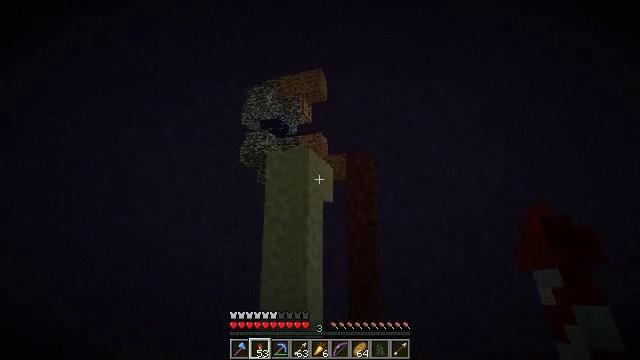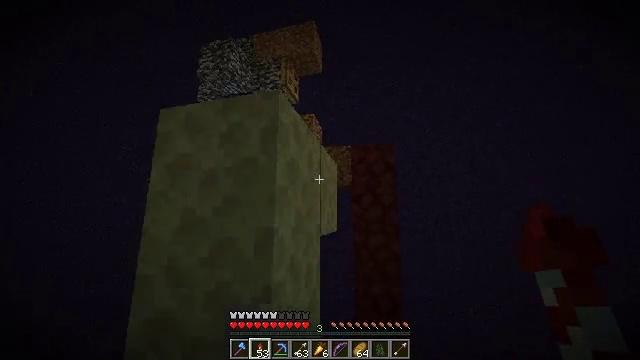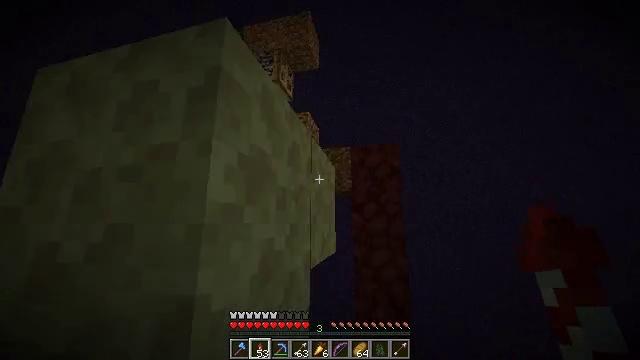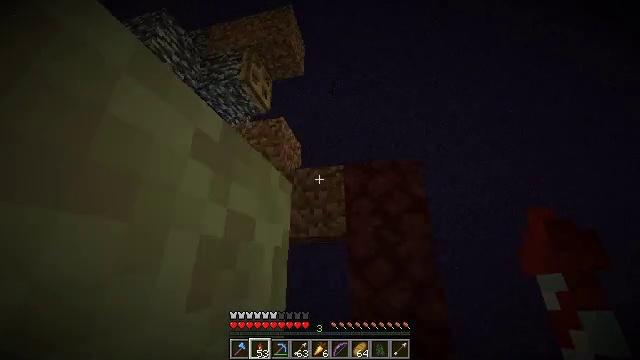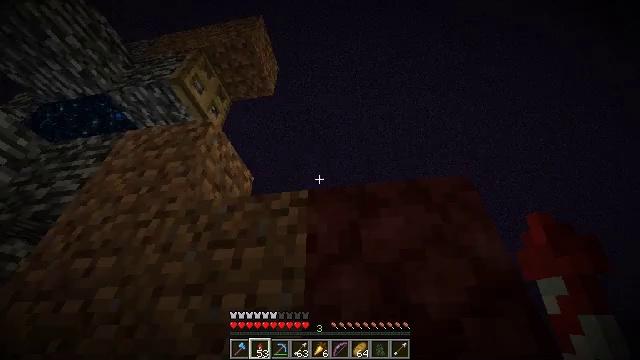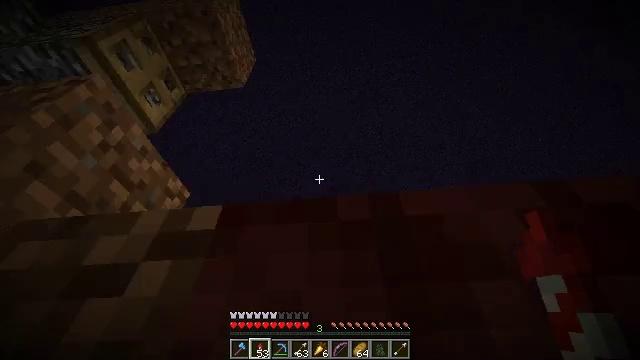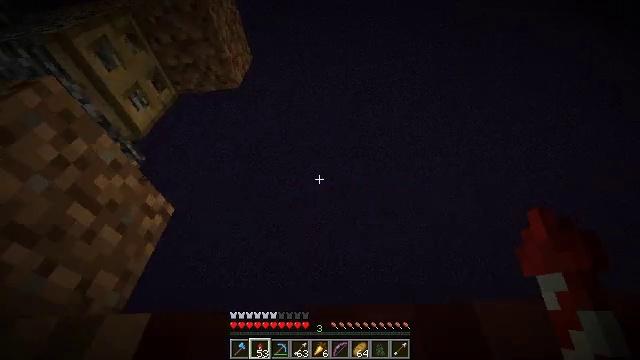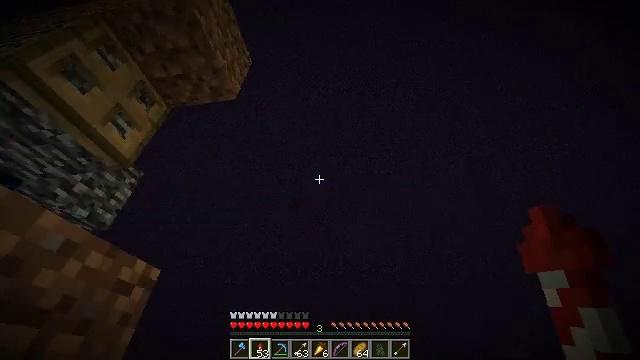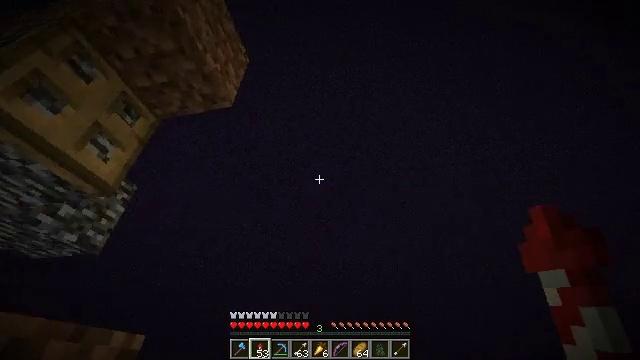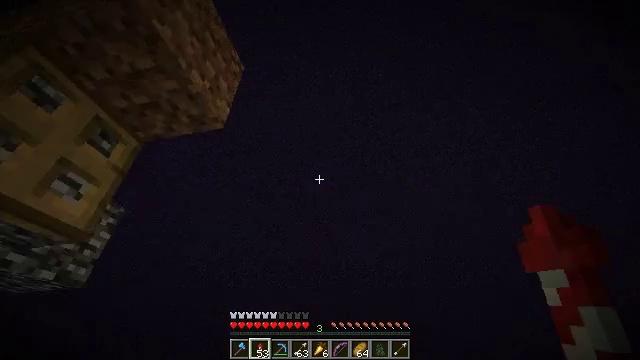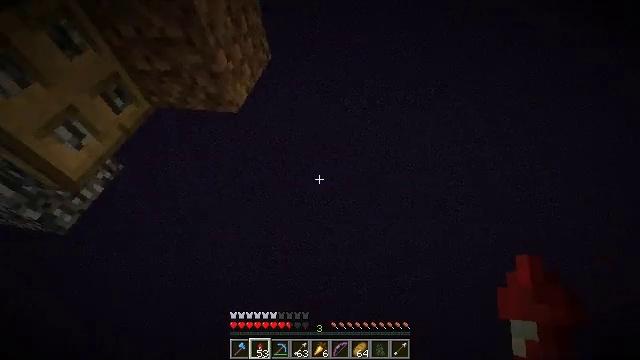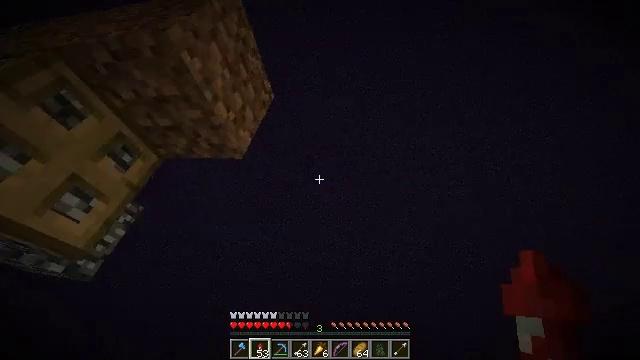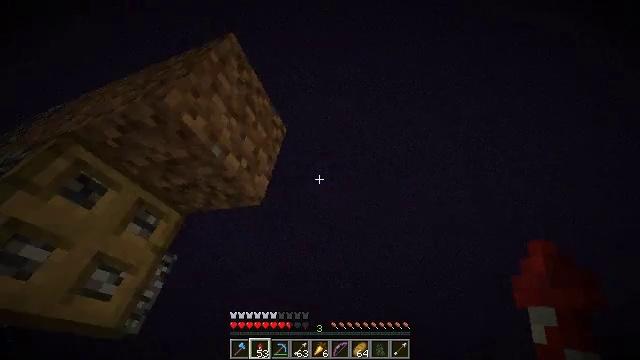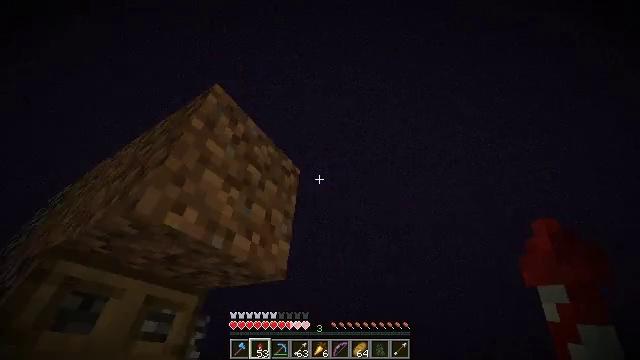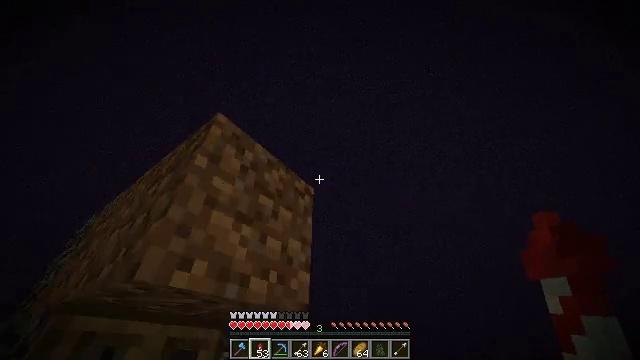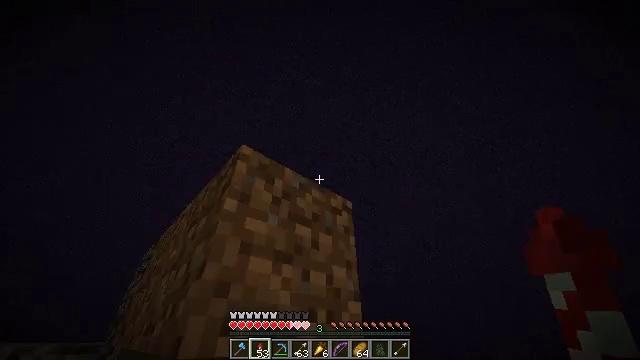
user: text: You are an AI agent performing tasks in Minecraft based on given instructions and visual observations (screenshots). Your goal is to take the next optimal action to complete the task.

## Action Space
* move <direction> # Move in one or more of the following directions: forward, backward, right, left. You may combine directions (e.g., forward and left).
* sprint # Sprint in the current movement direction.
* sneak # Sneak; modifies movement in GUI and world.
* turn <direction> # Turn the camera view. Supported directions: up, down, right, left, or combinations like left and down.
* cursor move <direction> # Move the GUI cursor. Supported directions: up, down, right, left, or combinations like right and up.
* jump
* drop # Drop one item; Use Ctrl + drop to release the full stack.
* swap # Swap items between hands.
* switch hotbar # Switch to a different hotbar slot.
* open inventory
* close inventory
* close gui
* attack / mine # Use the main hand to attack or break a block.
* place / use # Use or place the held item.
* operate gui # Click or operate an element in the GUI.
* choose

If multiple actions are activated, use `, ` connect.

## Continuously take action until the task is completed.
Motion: motion action
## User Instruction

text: Drop a firework rocket.
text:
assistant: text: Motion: move forward, sprint, turn right, jump
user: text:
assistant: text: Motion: move forward, sprint, turn up, jump
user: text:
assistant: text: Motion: move forward, sprint, turn right and up, jump
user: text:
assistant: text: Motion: move forward, sprint, turn right and up, jump
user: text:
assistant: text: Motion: move forward, sprint, turn right and up, jump
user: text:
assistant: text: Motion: move forward, sprint, jump
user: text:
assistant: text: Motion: move forward, sprint, turn left and down, jump
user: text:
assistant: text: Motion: move forward, sprint, turn left and down, jump
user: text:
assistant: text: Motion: move forward, sprint, turn down, jump
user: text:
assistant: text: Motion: move forward, sprint, jump
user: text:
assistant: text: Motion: move forward, sprint, turn left, jump
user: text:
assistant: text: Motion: move forward, sprint, turn left and up, jump
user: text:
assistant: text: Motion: move forward, sprint, turn left, jump
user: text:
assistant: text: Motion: move forward, sprint, turn left, jump
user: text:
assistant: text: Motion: move forward, sprint, turn left and down, jump
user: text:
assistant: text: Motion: move forward, sprint, turn left and down, jump
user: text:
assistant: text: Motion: move forward, sprint, turn left and down, jump
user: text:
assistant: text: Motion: move forward, sprint, jump
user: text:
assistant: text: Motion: move forward, sprint, jump
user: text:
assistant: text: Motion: move forward, sprint, jump
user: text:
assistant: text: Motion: move forward, sprint, turn left and down, jump
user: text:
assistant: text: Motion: move forward, sprint, turn left and down, jump
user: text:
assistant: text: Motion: move forward, sprint, turn down, jump
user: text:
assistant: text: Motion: move forward, sprint, turn down, jump
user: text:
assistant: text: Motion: move forward, sprint, turn down, jump
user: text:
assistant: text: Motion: move forward, sprint, turn right and down, jump
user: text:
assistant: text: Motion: move forward, sprint, turn right and down, jump
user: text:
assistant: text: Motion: move forward, sprint, turn right and down, jump
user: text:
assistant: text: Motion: move forward, sprint, turn right and down
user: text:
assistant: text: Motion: move forward, sprint, turn right and down